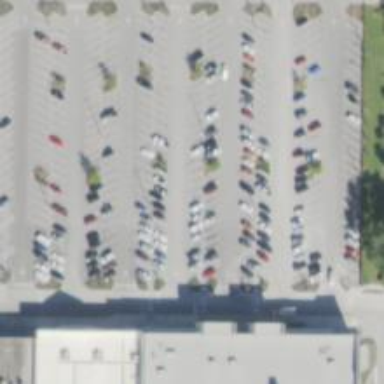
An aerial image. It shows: Parking space.